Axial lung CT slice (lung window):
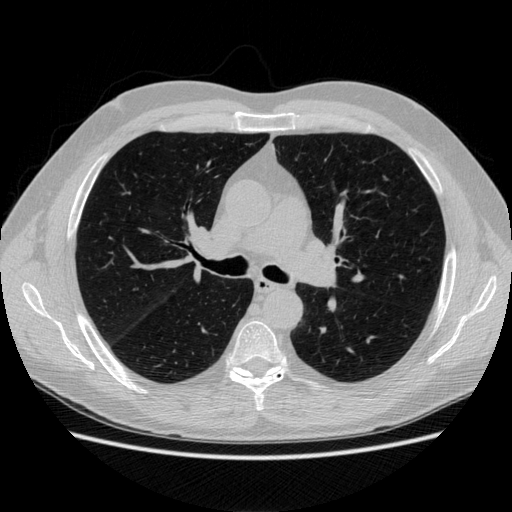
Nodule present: no